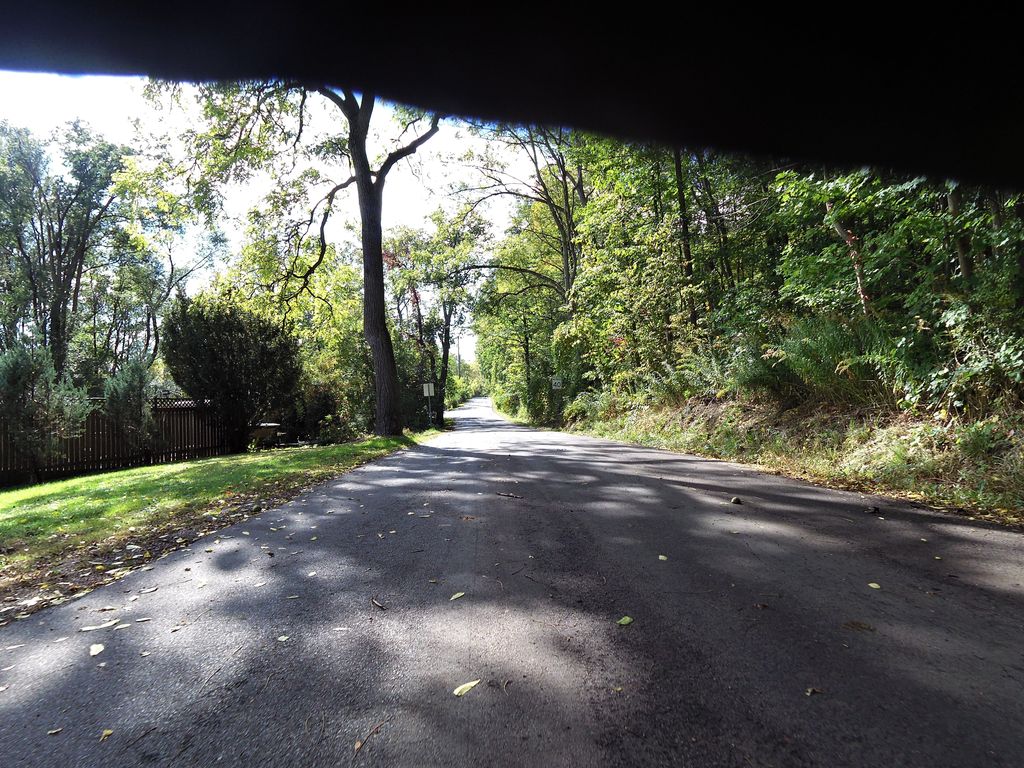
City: hamilton